Question: I'm sending this string from the client to the server:
'''
Ar|0.<PHONE>|-0.31299785|-<PHONE>
'''
That string is as printed out by the server - So it is correct.
"Ar" is the packet name, and the values are the velocity of an arrow that the archer is going to shoot.
So to get those values, I'm using
'''
String[] values = str.split("|");
'''
And then
'''
a.shoot(Float.valueOf(values[1]), Float.valueOf(values[2]), Float.valueOf(values[3])); //a is an archer
'''
The problem is, values<URL>, values[2], and values[3] seem to be corrupt or unrecognizable.
My full code is this:
'''
public void handleMessage(String str){
System.out.println(str);
String[] values = str.split("|");
if (values[0].contains("Ar")){
System.out.println("X: " + values[1] + " Y: " + values[2] + " Z: " + values[3]);
}
System.out.println("Vals: " + values[0] + " " + values[1] + " " + values[2] + " " + values[3]);
if (true) return; //Returning so I can analyze de-bug messages without crashes.
for (Archer a : GameServer.archers){
a.shoot(Float.valueOf(values[1]), Float.valueOf(values[2]), Float.valueOf(values[3]));
}
'''
When I print out the "Vals" message, it comes out like this:
'''
Vals: A r |
'''

What is going wrong here?
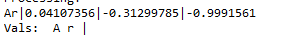
Answer: The horizontal bar has a special meaning in Java regular expressions which you must escape in order to use as a literal:
'''
String[] values = str.split("\|");
'''